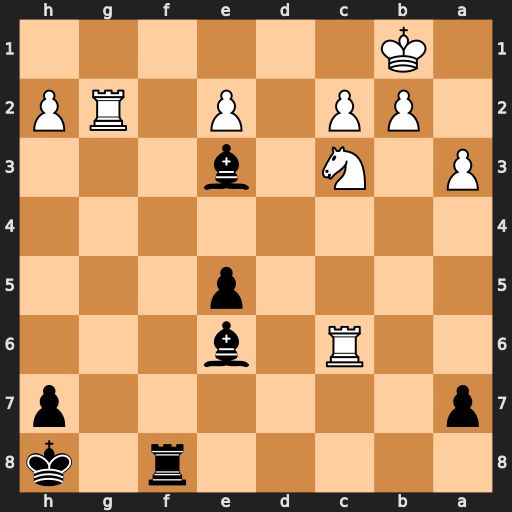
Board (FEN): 5r1k/p6p/2R1b3/4p3/8/P1N1b3/1PP1P1RP/1K6
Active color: b
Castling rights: -
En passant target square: -
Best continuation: Rf1+ Nd1 Rxd1#